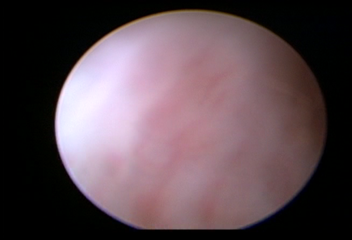
Modality: WLC
Class: Normal mucosa
Bladder cancer association: No